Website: apple
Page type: billing-address
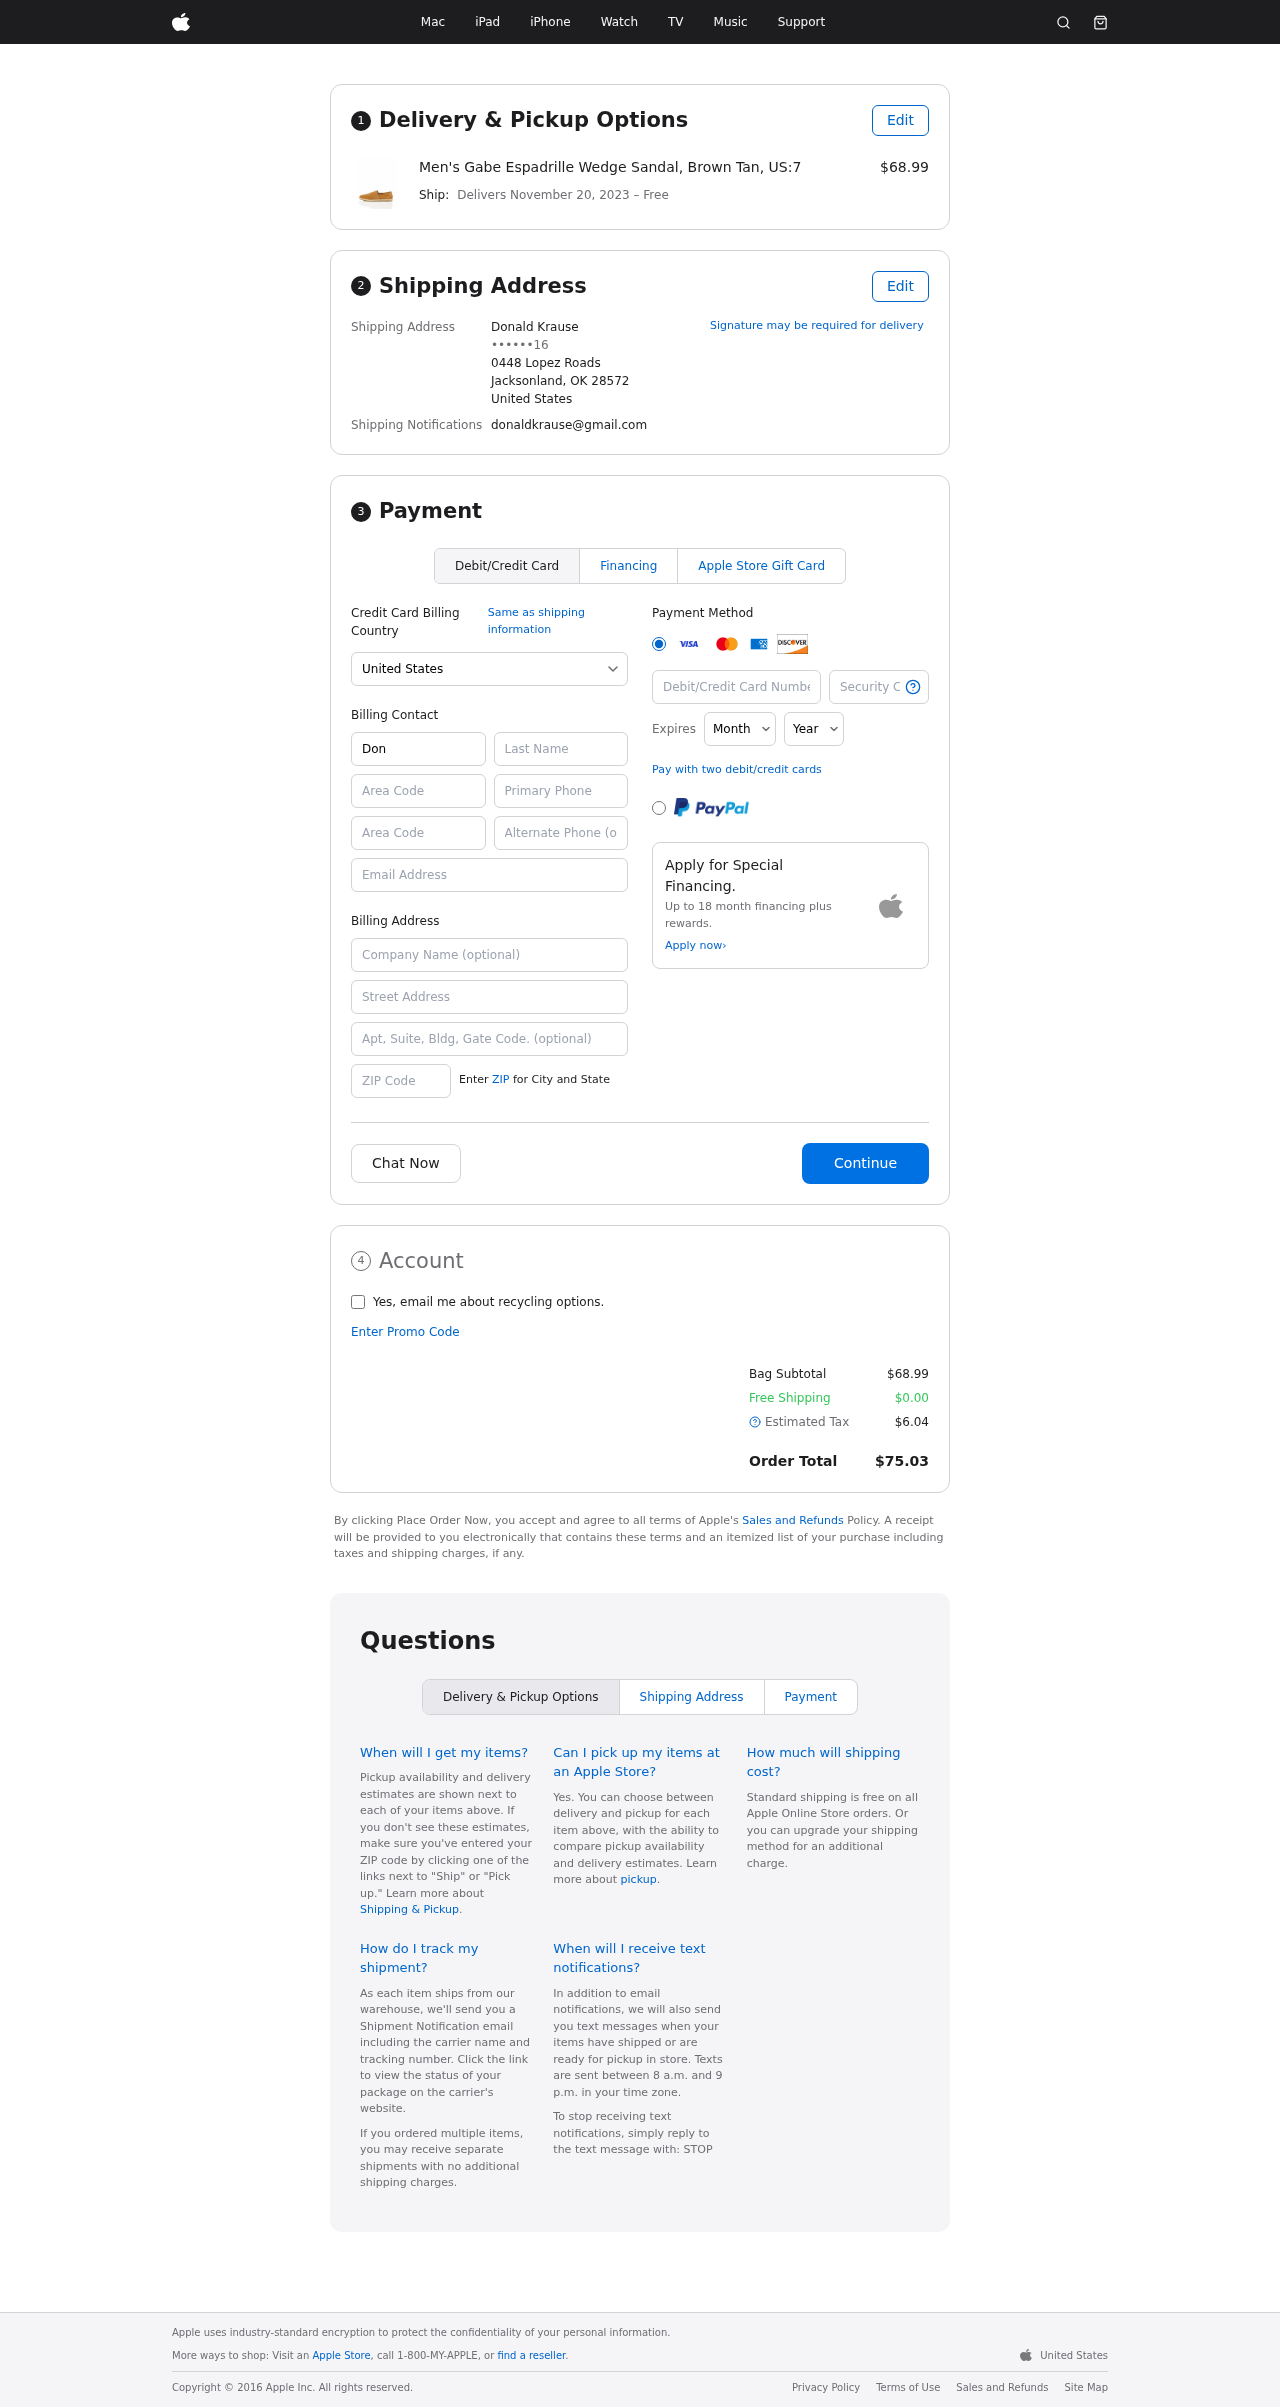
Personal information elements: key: PII_CARD_CVV
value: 576
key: PII_CARD_EXPIRY_MONTH
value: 09
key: PII_CARD_EXPIRY_YEAR
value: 27
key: PII_CARD_NUMBER
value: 6590 3476 9612 3106
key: PII_CITY_STATE_ZIP
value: Jacksonland, OK 28572
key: PII_COUNTRY
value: United States
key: PII_EMAIL
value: donaldkrause@gmail.com
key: PII_FULLNAME
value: Donald Krause
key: PII_STREET
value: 0448 Lopez Roads
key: PII_PHONE_MASKED
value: ••••••16
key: PII_BILLING_FIRSTNAME
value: Donald
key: PII_BILLING_LASTNAME
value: Krause
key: PII_BILLING_PHONE_AREA
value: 786
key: PII_BILLING_PHONE
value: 7869180416
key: PII_BILLING_EMAIL
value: donaldkrause@gmail.com
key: PII_BILLING_STREET
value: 0448 Lopez Roads
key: PII_BILLING_POSTCODE
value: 28572
Product elements: key: PRODUCT1_NAME
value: Men's Gabe Espadrille Wedge Sandal, Brown Tan, US:7
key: PRODUCT1_PRICE
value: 68.99
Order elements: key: ORDER_DELIVERY_DATE
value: November 20, 2023
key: ORDER_SUBTOTAL
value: $68.99
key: ORDER_SHIPPING_COST
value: $0.00
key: ORDER_TAX
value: $6.04
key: ORDER_TOTAL
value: $75.03